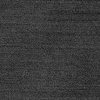
Atmospheric dust classification: dusty